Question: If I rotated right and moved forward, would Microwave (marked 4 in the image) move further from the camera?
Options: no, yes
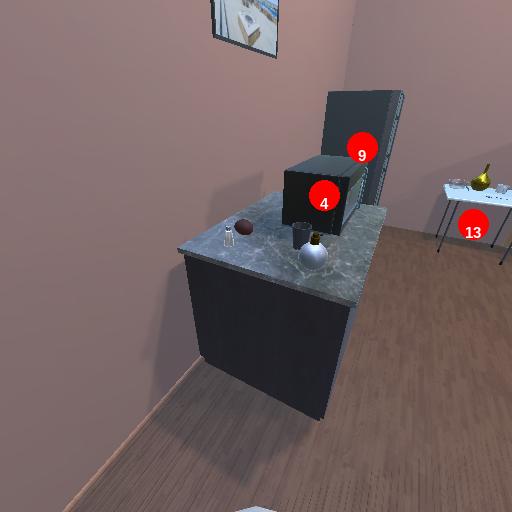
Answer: no